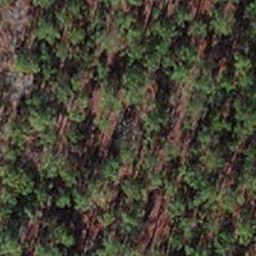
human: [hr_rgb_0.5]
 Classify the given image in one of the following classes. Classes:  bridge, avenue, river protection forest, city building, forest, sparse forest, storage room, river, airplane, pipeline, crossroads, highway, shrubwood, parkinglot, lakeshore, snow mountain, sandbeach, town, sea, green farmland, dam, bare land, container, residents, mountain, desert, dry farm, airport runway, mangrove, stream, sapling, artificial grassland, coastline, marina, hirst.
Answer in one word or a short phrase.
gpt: sapling